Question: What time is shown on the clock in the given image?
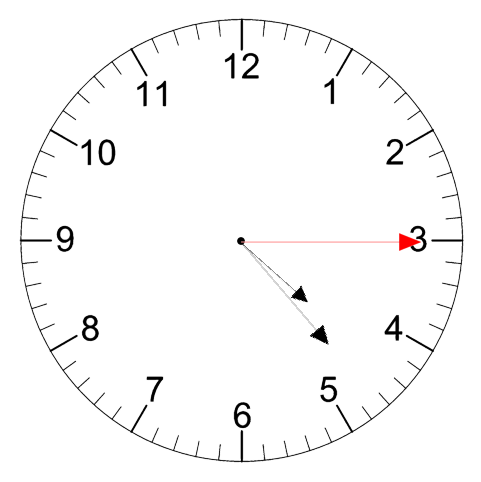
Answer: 04:23:15